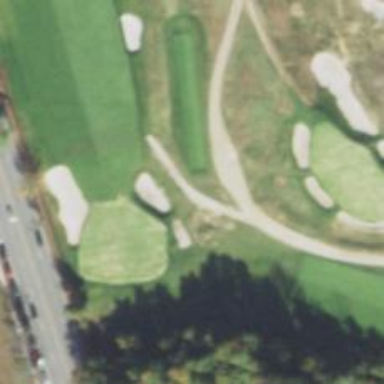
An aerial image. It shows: Path for both road and golf.